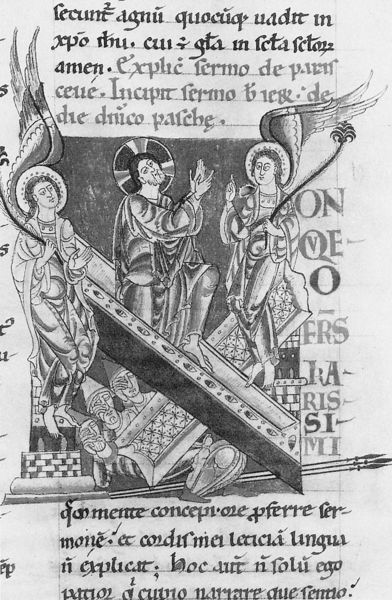
Titel: Hieronymus Briefe
Institution: Dijon, Bibliothèque Municipale
Schlagwörter: flügel, gott, kampf, weiß, schwarz, bibel, gewand, engel, schrift, faltenwurf, buch, seite, text, beten, heiligenschein, nimbus, christus, jesus, hölle, jesu, erzengel, auferstehung, latein, gabriel, buchmalerei, majuskel, frasur